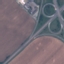
Land use / land cover class: Highway